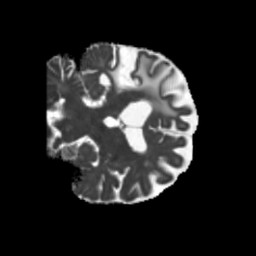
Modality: MD
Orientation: coronal
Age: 52
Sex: male
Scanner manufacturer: siemens
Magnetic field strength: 3 T
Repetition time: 5.25 s
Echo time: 0.08 s